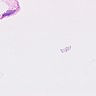
Metastatic tissue present: no